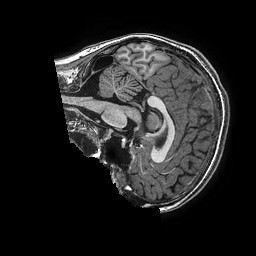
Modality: T1w
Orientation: sagittal
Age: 11
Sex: female
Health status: ill
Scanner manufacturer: ge
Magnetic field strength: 3 T
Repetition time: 0.0077 s
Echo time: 0.003436 s